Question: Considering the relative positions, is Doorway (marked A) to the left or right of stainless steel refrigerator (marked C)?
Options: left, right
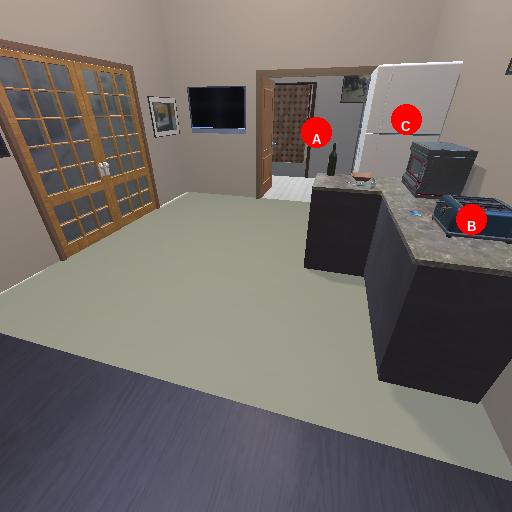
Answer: left